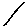
Label: line